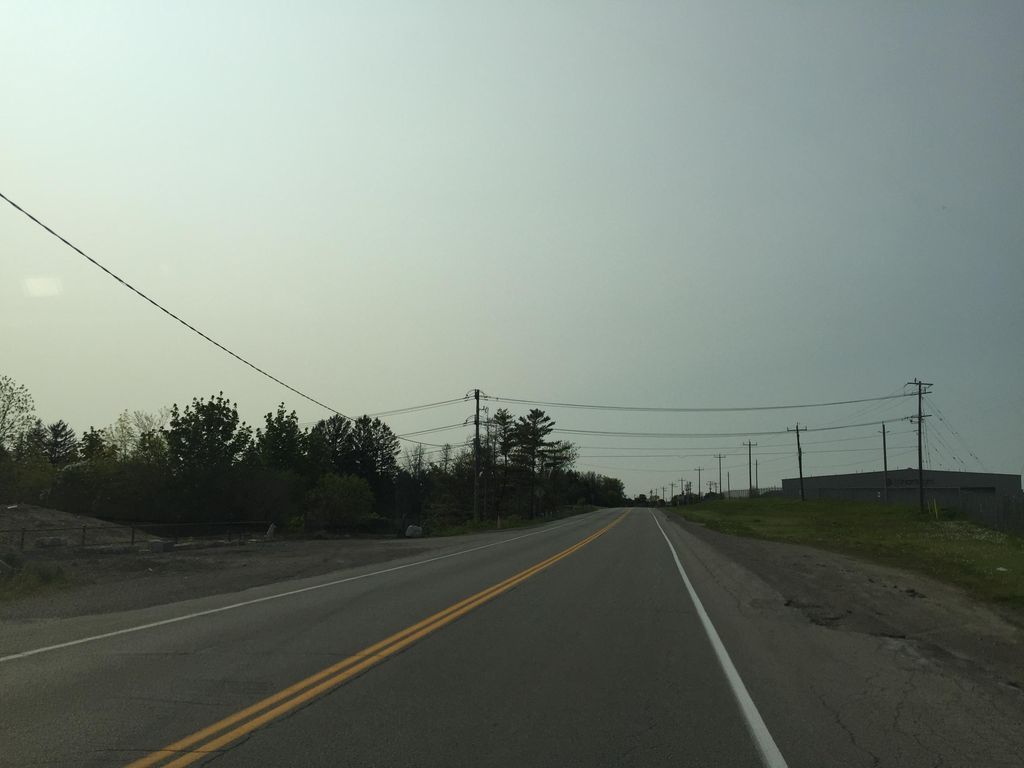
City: kitchener-waterloo